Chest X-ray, PA view. Patient: 28 years old, sex F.
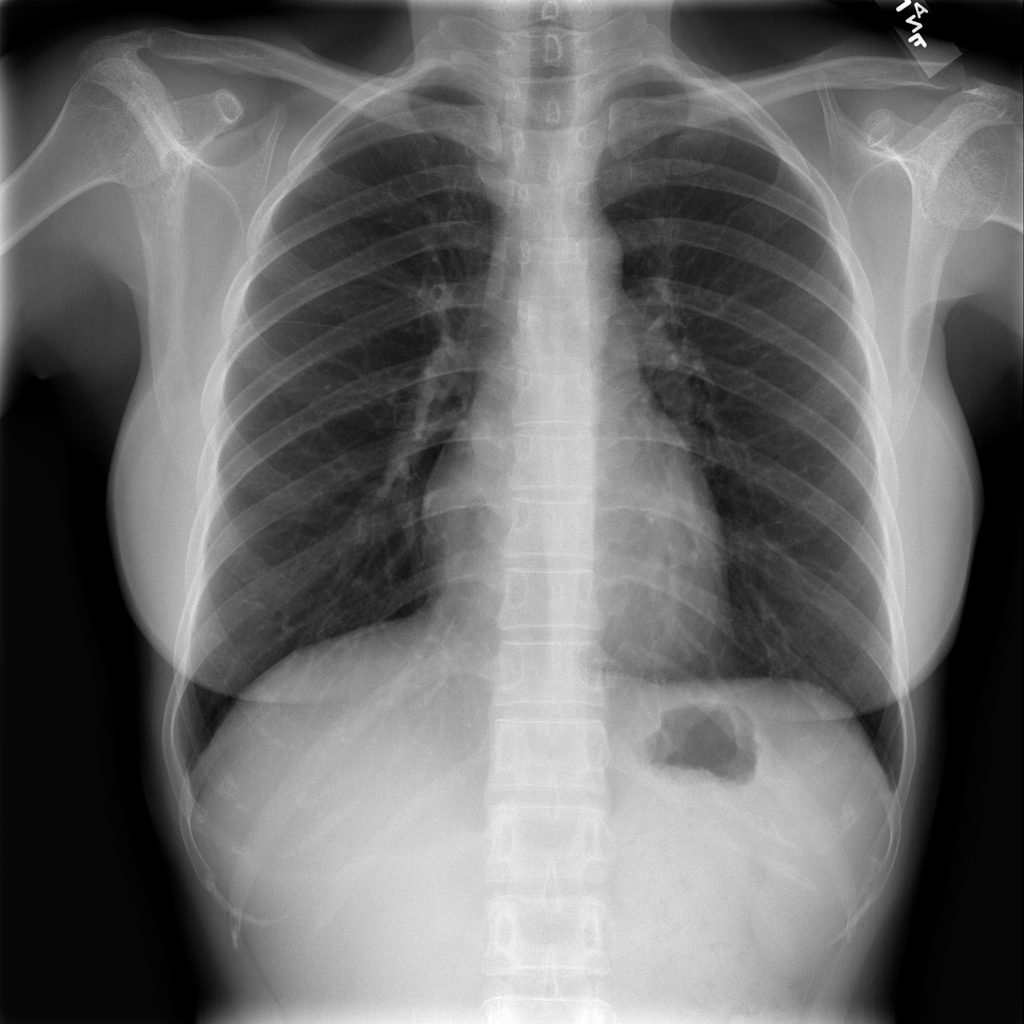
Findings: No Finding